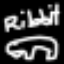
Label: frog